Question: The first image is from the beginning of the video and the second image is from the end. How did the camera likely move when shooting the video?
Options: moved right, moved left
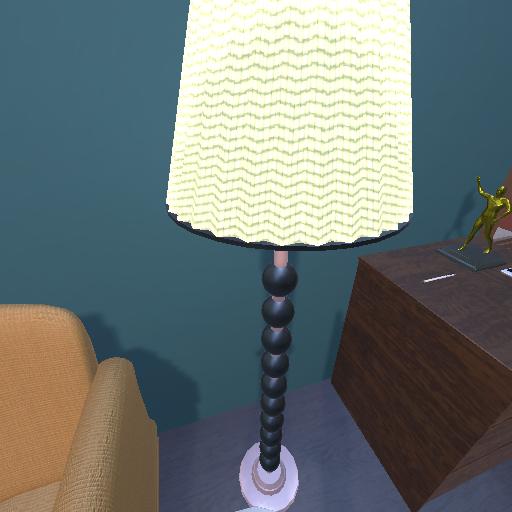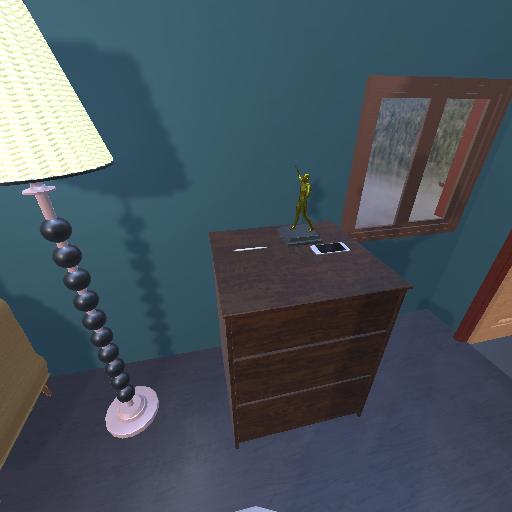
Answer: moved right